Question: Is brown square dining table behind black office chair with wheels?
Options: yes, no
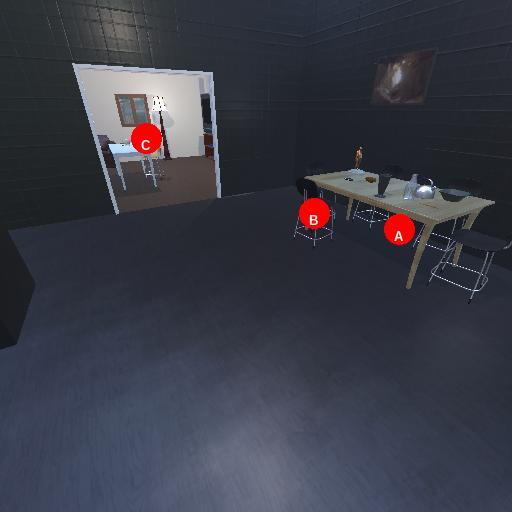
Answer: yes